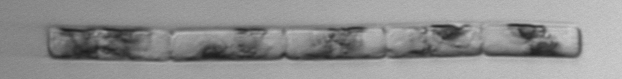
Label: Guinardia_delicatula